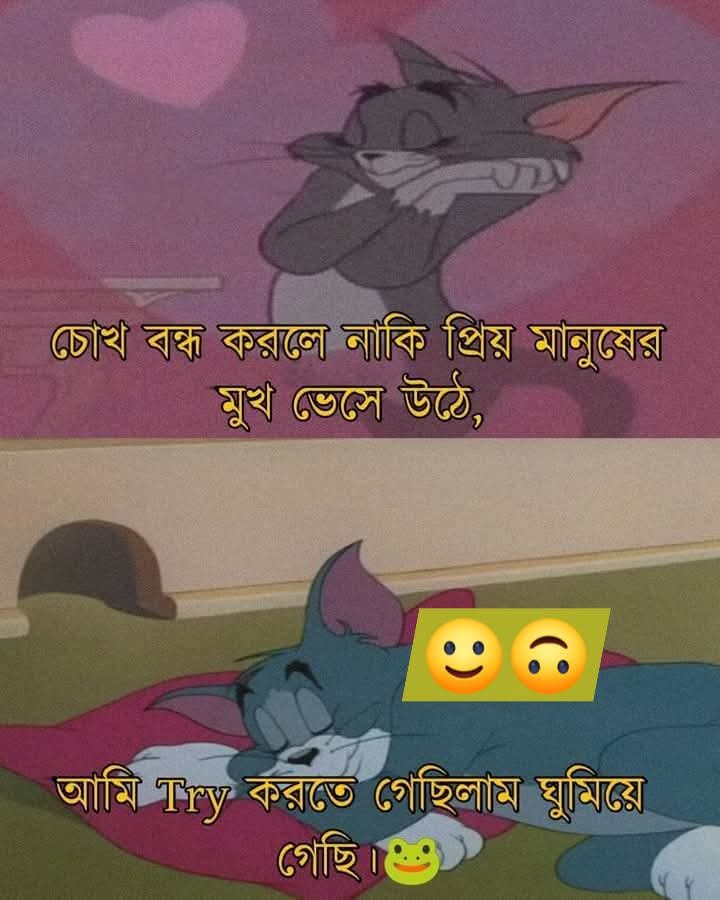
Text: চোখ বন্ধ করলে নাকি প্রিয় মানুষের মুখ ভেসে উঠে,
আমি Try করতে গেছিলাম ঘুমিয়ে গেছি।
Label: Non Hate